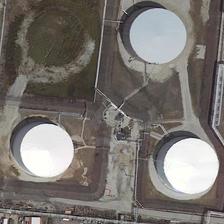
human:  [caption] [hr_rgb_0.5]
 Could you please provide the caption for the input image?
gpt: three white tanks are separated by roads .

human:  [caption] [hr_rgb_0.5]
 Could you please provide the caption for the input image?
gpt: three tanks are connected to some tubes .

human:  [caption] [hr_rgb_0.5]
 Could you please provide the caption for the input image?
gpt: three large jars and many white cars surrounded .

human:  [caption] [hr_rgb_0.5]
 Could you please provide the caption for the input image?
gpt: three circles buildings are in this open space without any plants .

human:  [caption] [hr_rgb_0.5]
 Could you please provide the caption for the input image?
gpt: three white storage tanks are surrounded by several thin tubes .